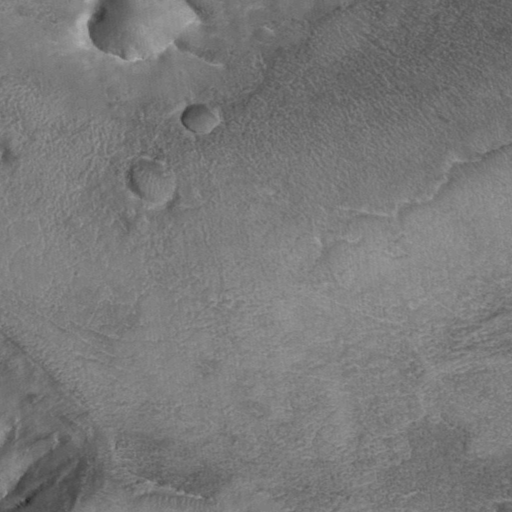
Classes present: Background